Question: I have a mobile web app that uses Bootstrap. Everything looks fine on a desktop; however, when I pull up certain pages on an iPhone 4S, the nav bar is much narrower than it should be. Both of the pages that have this behavior have tables, so that may have something to do with it.
Screenshot:
My shared '_Layout' Razor view looks like this:
'''
@using FCTech.Quotes.Helpers
<!DOCTYPE html>
<html lang="en">
<head>
<meta charset="utf-8" />
<meta name="viewport" content="width=device-width, initial-scale=1">
<title>@ViewBag.Title</title>
<link href="~/favicon.ico" rel="shortcut icon" type="image/x-icon" />
<meta name="viewport" content="width=device-width" />
@Styles.Render("~/Content/css")
@Styles.Render("~/Content/themes/base/css")
@Styles.Render("~/Content/bootstrap")
@Scripts.Render("~/bundles/modernizr")
@Scripts.Render("~/bundles/jquery")
@Scripts.Render("~/bundles/jqueryui")
@RenderSection("Styles", false)
</head>
<body>
<header>
<div class="content-wrapper">
<div>
<nav class="navbar navbar-default col-xs-12">
<div class="container-fluid">
<div class="navbar-header float-left">
<button type="button" class="navbar-toggle collapsed" data-toggle="collapse" data-target="#navLinks" aria-expanded="false">
<span class="sr-only">Toggle navigation</span>
<span class="icon-bar"></span>
<span class="icon-bar"></span>
<span class="icon-bar"></span>
</button>
@Html.ActionLink("Home", "Index", new { controller = "Home" }, new { @class = "logo navbar-brand" })
</div>
<div class="collapse navbar-collapse" id="navLinks">
<ul class="nav navbar-nav">
<li>@Html.ActionLink("Home", "Index", "Home")</li>
@if (HttpContext.Current.User.Identity.IsAuthenticated)
{
<li>@Html.ActionLink("Quotes", "Index", new {controller = "Quotes", salesPerson = AccountHelper.GetCurrentUserFullName()})</li>
<li>@Html.ActionLink("Orders", "Index", new {controller = "Orders", salesPerson = AccountHelper.GetCurrentUserFullName()})</li>
}
@if (HttpContext.Current.User.Identity.IsAuthenticated && AccountHelper.AuthorizeAdmin())
{
<li>@Html.ActionLink("Shipments", "ShipmentSummary", new { controller = "Admin", salesPerson = AccountHelper.GetCurrentUserFullName() })</li>
<li>@Html.ActionLink("Bookings", "BookingSummary", new { controller = "Admin", salesPerson = AccountHelper.GetCurrentUserFullName() })</li>
}
<li>
@if (Request.IsAuthenticated)
{
@Html.ActionLink("Log Off", "LogOff", "Account")
}
else
{
@Html.ActionLink("Log in", "Login", "Account")
}
</li>
</ul>
</div>
</div>
</nav>
</div>
</div>
</header>
<div id="body" class="content">
@RenderSection("featured", required: false)
<section class="content-wrapper main-content clear-fix">
@RenderBody()
</section>
</div>
<footer>
<div class="content-wrapper">
<div class="float-right">
<p>v @typeof(FCTech.Quotes.MvcApplication).Assembly.GetName().Version</p>
</div>
</div>
</footer>
@Scripts.Render("~/bundles/bootstrap")
@RenderSection("Scripts", required: false)
</body>
</html>
'''
And the body of one of the views that is displaying incorrectly looks like this:
'''
@using System.Linq
@model IEnumerable<FCTech.Quotes.Models.OpenQuoteModel>
@{
ViewBag.Title = "Open Quotes";
}
<head>
<title>
Open Quotes
</title>
</head>
<fieldset>
<legend>
Open Quotes
</legend>
@if (Model != null && Model.Any())
{
<table id="OpenQuotesTable" class="table table-responsive table-bordered table-condensed table-striped tablesorter">
<thead>
<tr class="header">
<th>
@Html.DisplayNameFor(model => model.QuoteNumber)
</th>
<th>
@Html.DisplayNameFor(model => model.QuoteDate)
</th>
<th>
@Html.DisplayNameFor(model => model.Customer)
</th>
<th>
@Html.DisplayNameFor(model => model.City)
</th>
<th>
@Html.DisplayNameFor(model => model.State)
</th>
<th>
@Html.DisplayNameFor(model => model.EndUser)
</th>
<th>
@Html.DisplayNameFor(model => model.Product)
</th>
<th>
@Html.DisplayNameFor(model => model.TotalValue)
</th>
</tr>
</thead>
<tbody>
@foreach (var item in Model)
{
<tr class="@(item.QuoteDate < DateTime.Today.AddDays(-30) ? "red" : string.Empty ) ">
<td>
@Html.ActionLink(item.QuoteNumber.ToString(), "Detail", new { quoteNumber = item.QuoteNumber, productLine = item.Product, salesRep = item.SalesRep })
</td>
<td style="text-align: right;">
@Html.DisplayFor(model => item.QuoteDate)
</td>
<td>
@Html.DisplayFor(model => item.Customer)
</td>
<td>
@Html.DisplayFor(model => item.City)
</td>
<td>
@Html.DisplayFor(model => item.State)
</td>
<td>
@Html.DisplayFor(model => item.EndUser)
</td>
<td>
@Html.DisplayFor(model => item.Product)
</td>
<td style="text-align: right;">
@Html.DisplayFor(model => item.TotalValue)
</td>
</tr>
}
</tbody>
</table>
}
</fieldset>
@section Scripts {
@Scripts.Render("~/bundles/jqueryval")
}
'''
What am I doing wrong here?
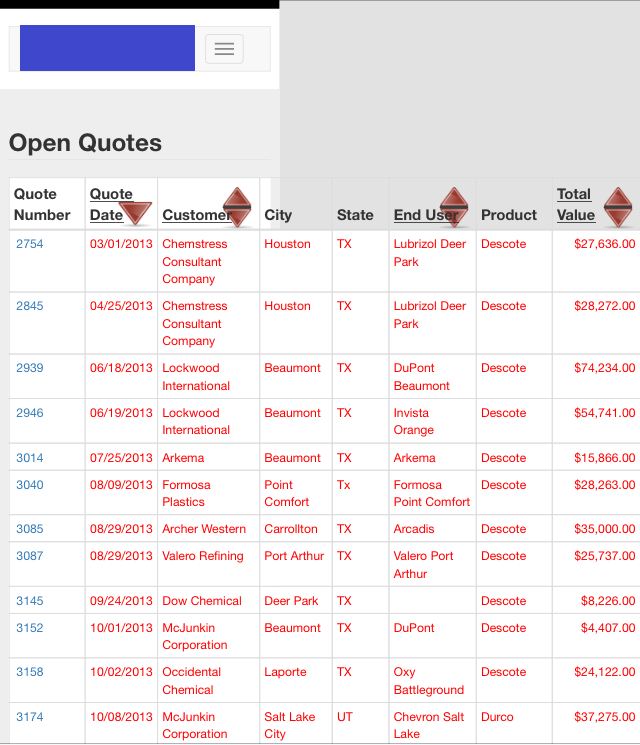
Answer: In Bootstrap 3 you should wrap your table tag into a .table-responsive div.
'''
<div class="table-responsive">
<table class="table">
</table>
</div>
'''
<URL>